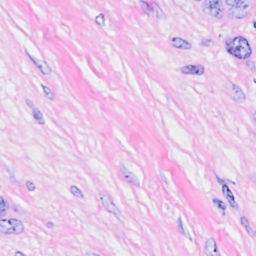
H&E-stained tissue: Breast